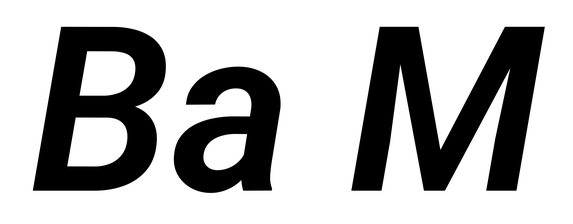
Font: Roboto-Italic_SemiBold_Italic